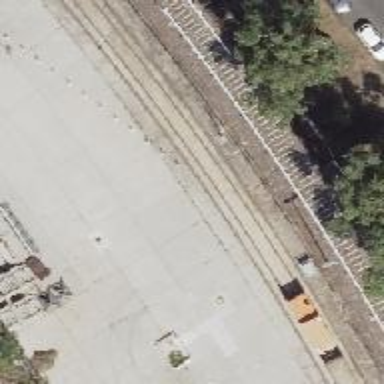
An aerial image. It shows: Yard with electrified rail at the bottom level.